Aerial crown-view tile of a tropical tree (Barro Colorado Island, Panama), acquired 20241014:
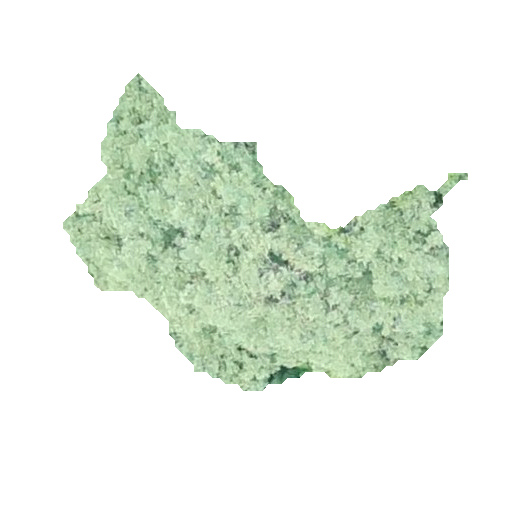
Species: Tabebuia rosea
GBIF accepted scientific name: Tabebuia rosea
Crown area: 104.251 m²